Interaction volume radius: 10 \u00c5
Interaction volume height: 20 \u00c5
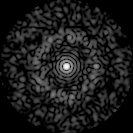
Disorder parameter: 0.8417